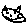
Label: cat